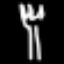
Label: fork